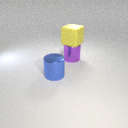
large yellow rubber cube above large purple metal cylinder